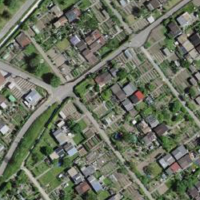
EUNIS habitat code: 53
Species observed at this site:
Cichorium intybus